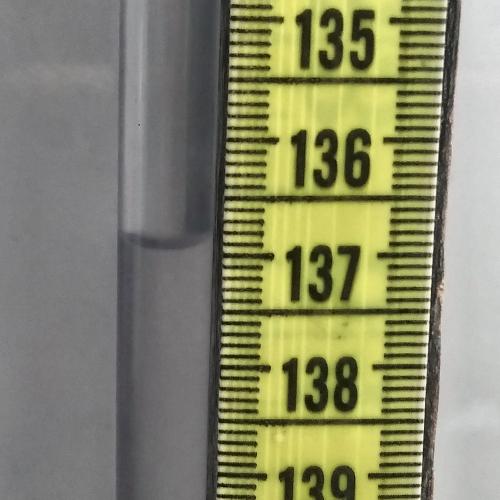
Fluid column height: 136.9 cm